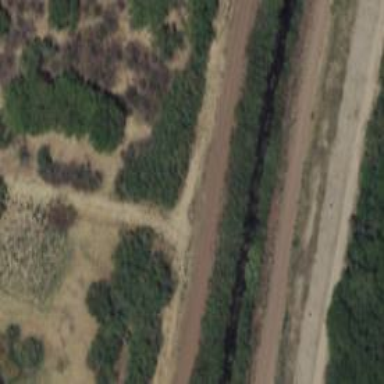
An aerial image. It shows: Track road along man-made cutline.